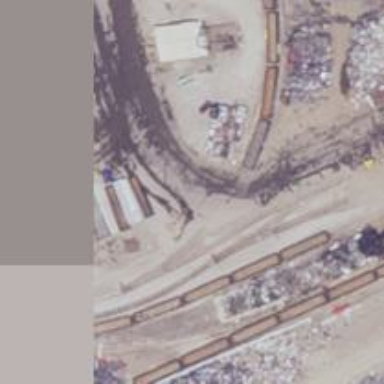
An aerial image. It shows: Rail spur service.